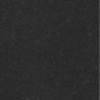
Label: dusty